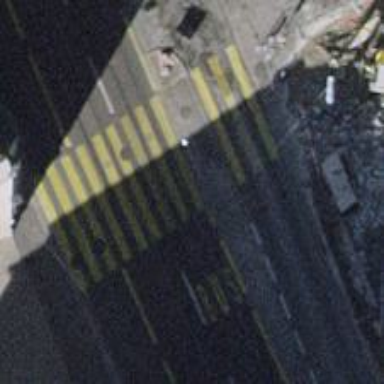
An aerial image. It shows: Marked zebra crossing with pedestrian island.